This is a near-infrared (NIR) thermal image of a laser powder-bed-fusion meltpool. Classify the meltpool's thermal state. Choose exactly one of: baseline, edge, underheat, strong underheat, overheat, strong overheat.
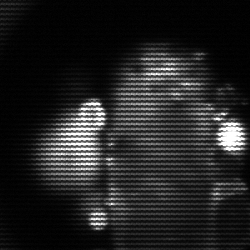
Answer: strong underheat